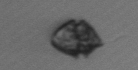
Label: Kryptoperidinium_triquetrum